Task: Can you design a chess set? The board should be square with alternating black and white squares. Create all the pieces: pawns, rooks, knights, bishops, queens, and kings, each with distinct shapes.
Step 3178:
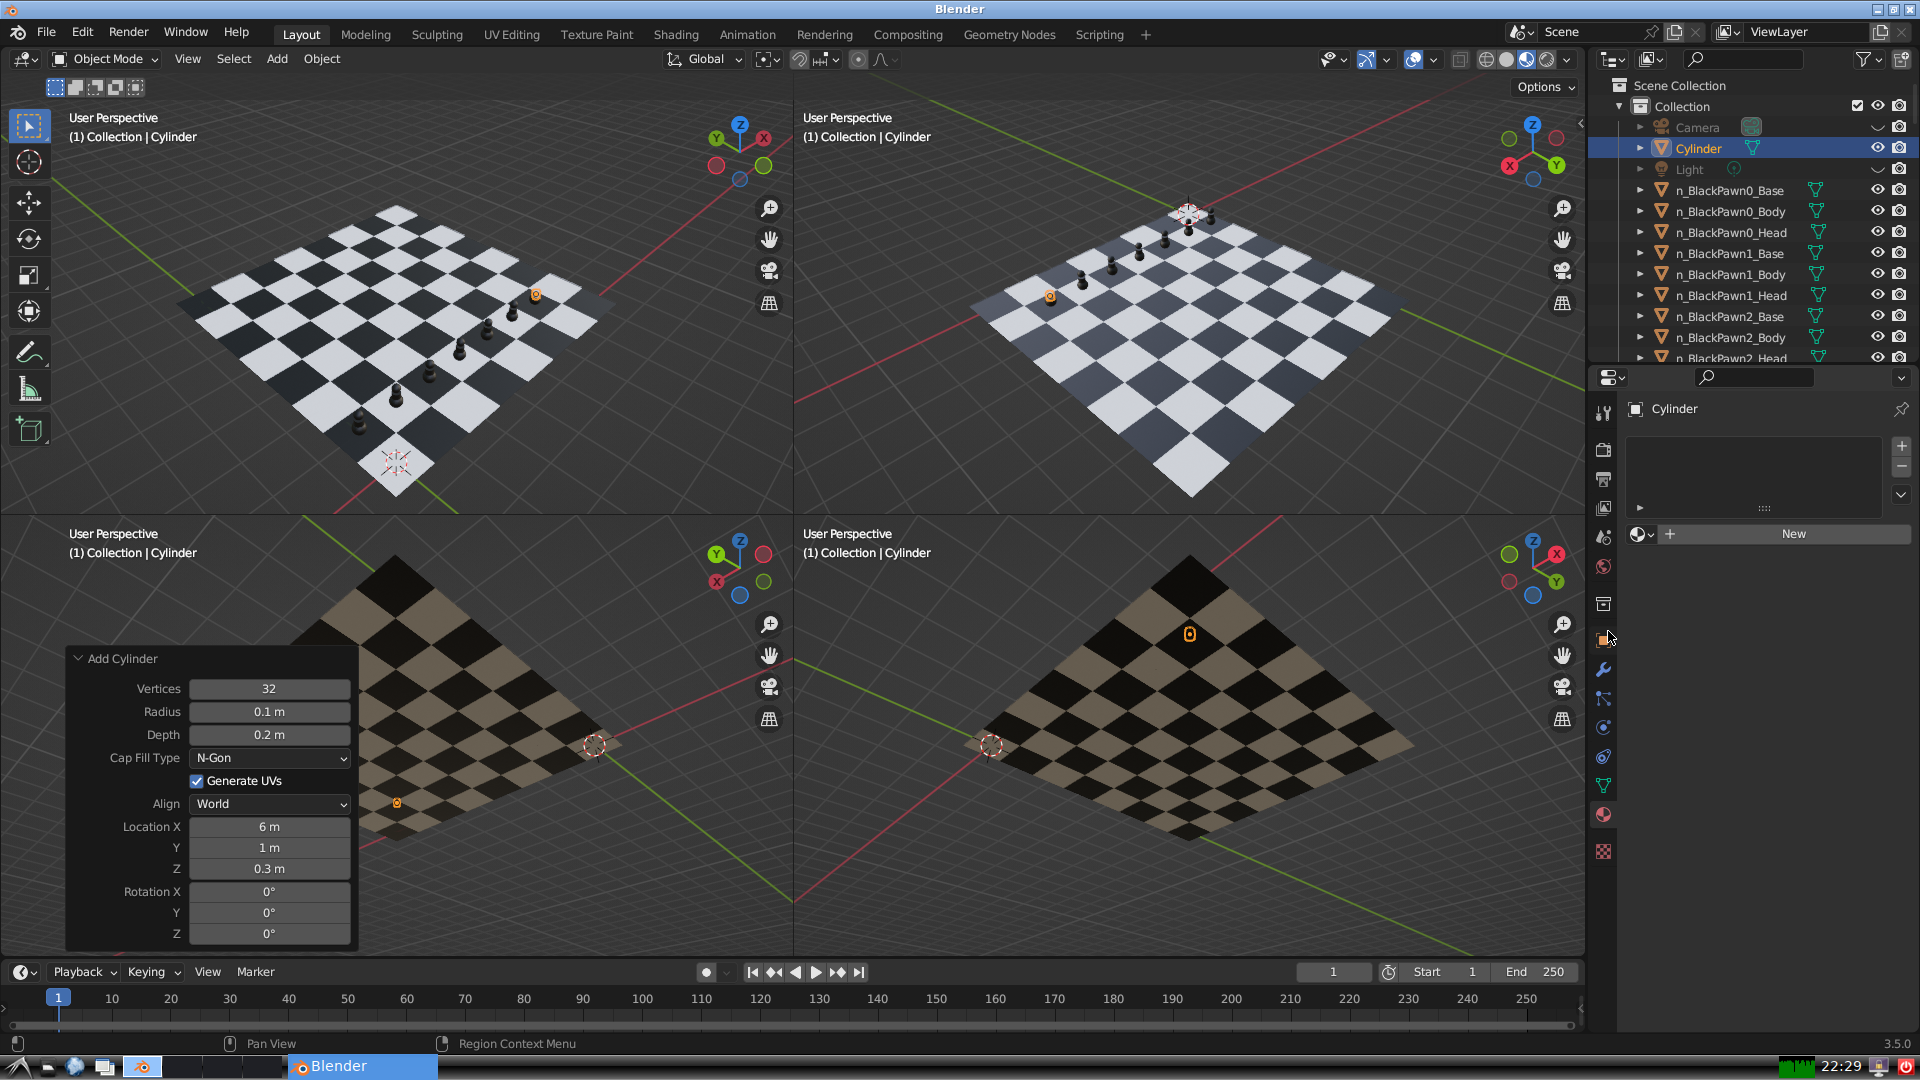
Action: click: no